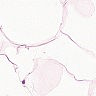
Metastatic tissue present: no